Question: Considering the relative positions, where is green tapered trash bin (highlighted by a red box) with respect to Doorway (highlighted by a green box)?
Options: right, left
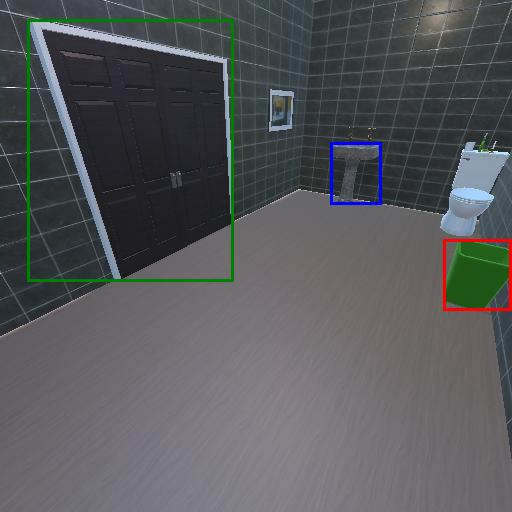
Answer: right